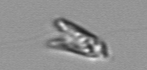
Label: Chrysochromulina_lanceolata